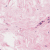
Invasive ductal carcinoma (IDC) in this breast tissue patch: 0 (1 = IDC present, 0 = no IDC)